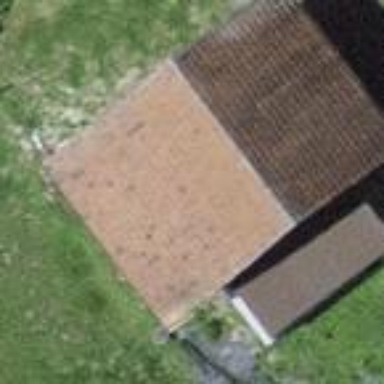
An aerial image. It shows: Barn.